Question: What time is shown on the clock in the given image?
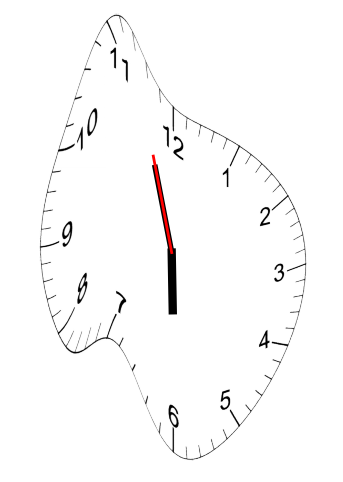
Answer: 05:56:57